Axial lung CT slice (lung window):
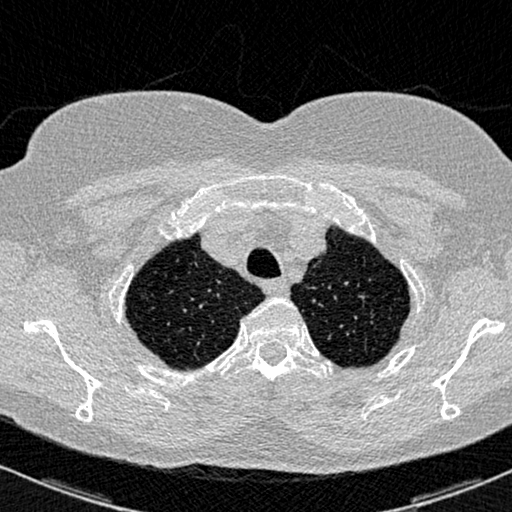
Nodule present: no